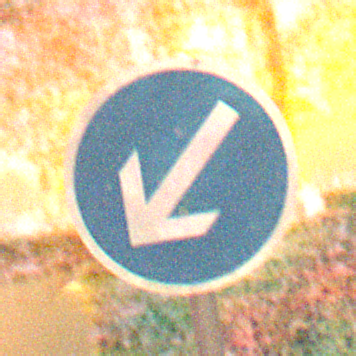
Verkehrszeichen: VorgeschriebeneVorbeifahrtLinks
Umgebung: Outdoor, Nature
Tageszeit: Night
Wetter: Clear
Licht: Natural
Jahreszeit: NotSpecified
Kontrast: LowContrast